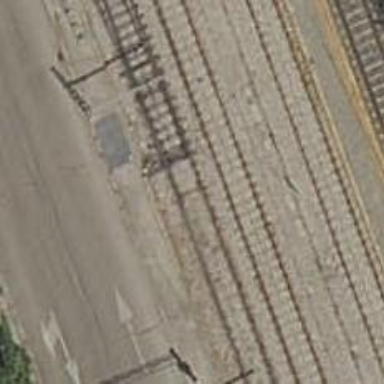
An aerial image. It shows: Railway switch.